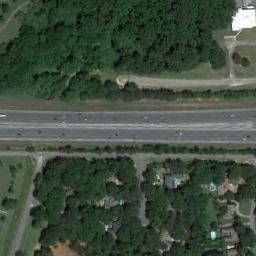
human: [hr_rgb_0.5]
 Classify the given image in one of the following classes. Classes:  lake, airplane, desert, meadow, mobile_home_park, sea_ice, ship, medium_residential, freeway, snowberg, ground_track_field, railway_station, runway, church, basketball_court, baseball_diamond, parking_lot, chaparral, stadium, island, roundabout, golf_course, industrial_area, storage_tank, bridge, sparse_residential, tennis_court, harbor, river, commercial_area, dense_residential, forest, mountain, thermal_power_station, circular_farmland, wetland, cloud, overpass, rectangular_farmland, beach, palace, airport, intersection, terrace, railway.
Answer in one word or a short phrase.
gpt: freeway